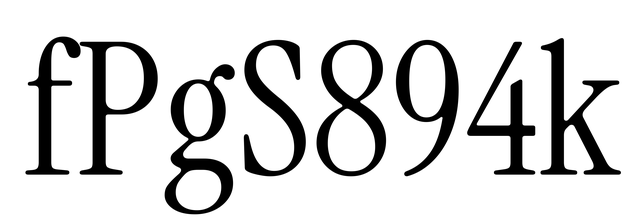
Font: InstrumentSerif-Regular